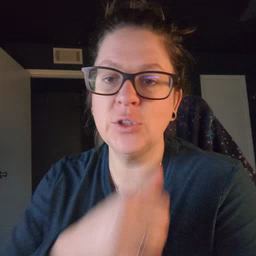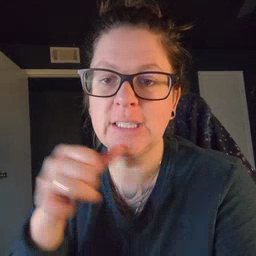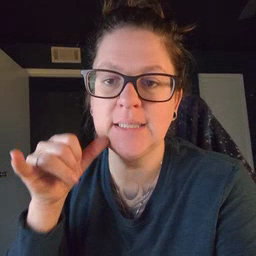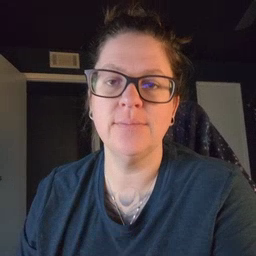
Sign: jeans